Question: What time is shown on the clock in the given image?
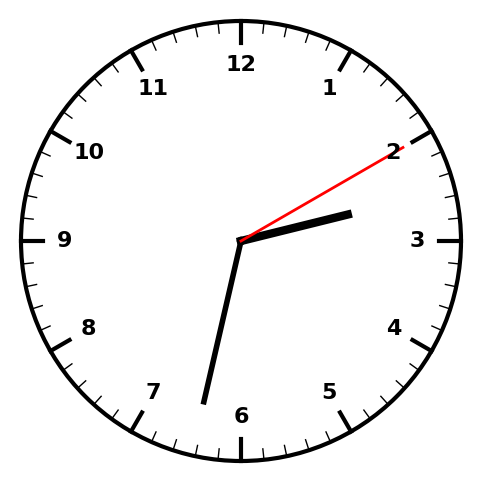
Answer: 02:32:10